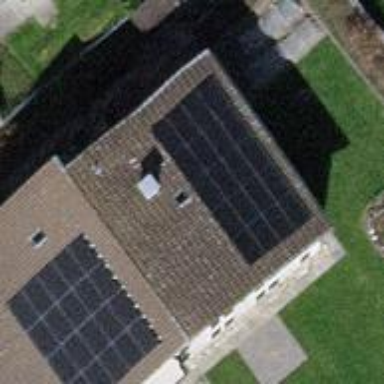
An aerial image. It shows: Solar power generator using photovoltaic panels.